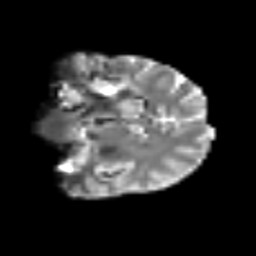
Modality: T2w
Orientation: coronal
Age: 40
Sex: female
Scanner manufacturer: siemens
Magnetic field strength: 3 T
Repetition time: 6.1 s
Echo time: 0.101 s